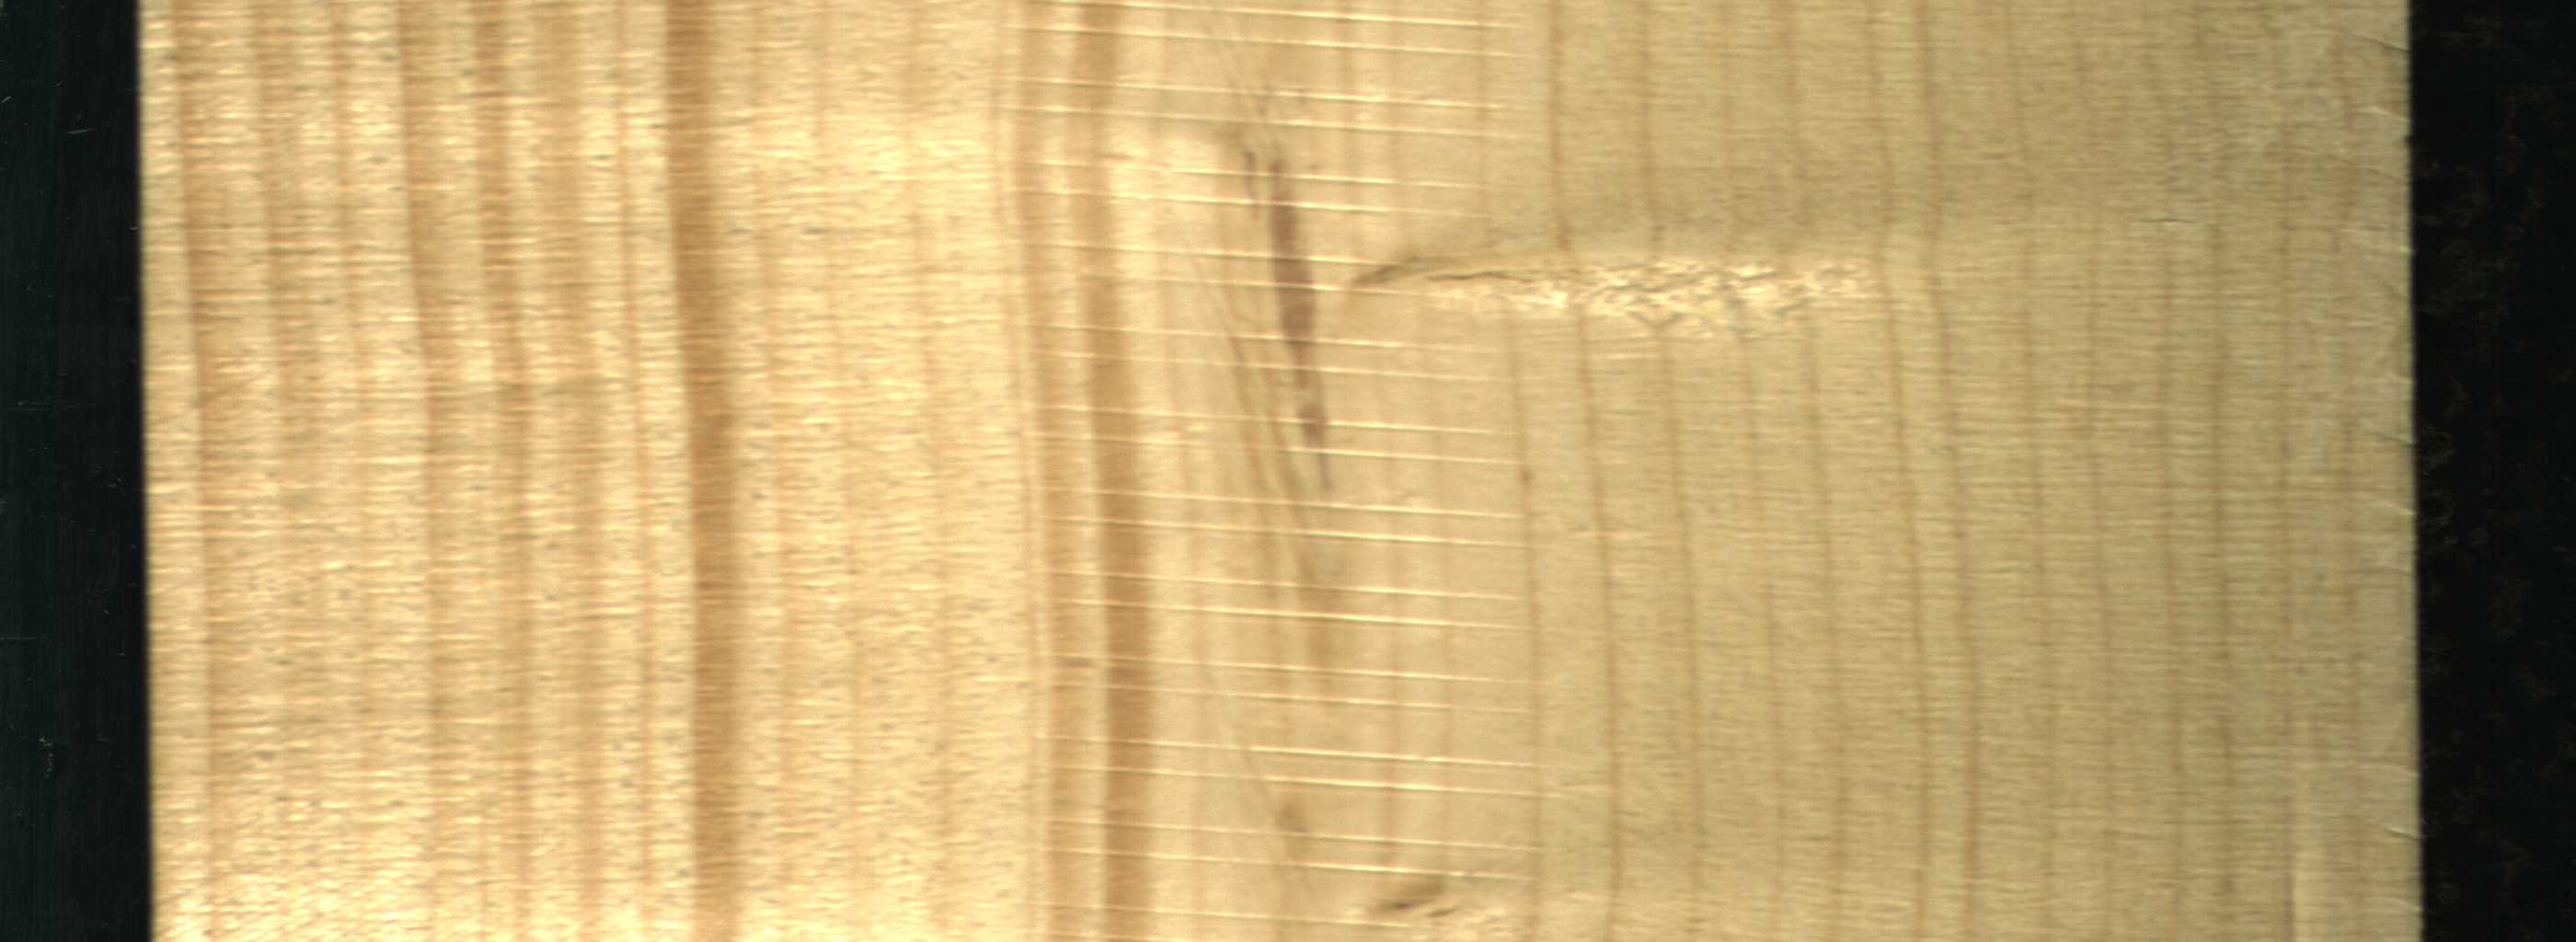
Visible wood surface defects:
Marrow